Question: Actually I am having problem in displaying around 10-15 rows of Label & Button controls in view. Then I used UIScroll view to achieve this but that corrupt the appearance of design.

As you can see the generated output is different from the appearance in the Xcode while developing.
Please guid me what should be done to render proper design?
Thanks
Ashish
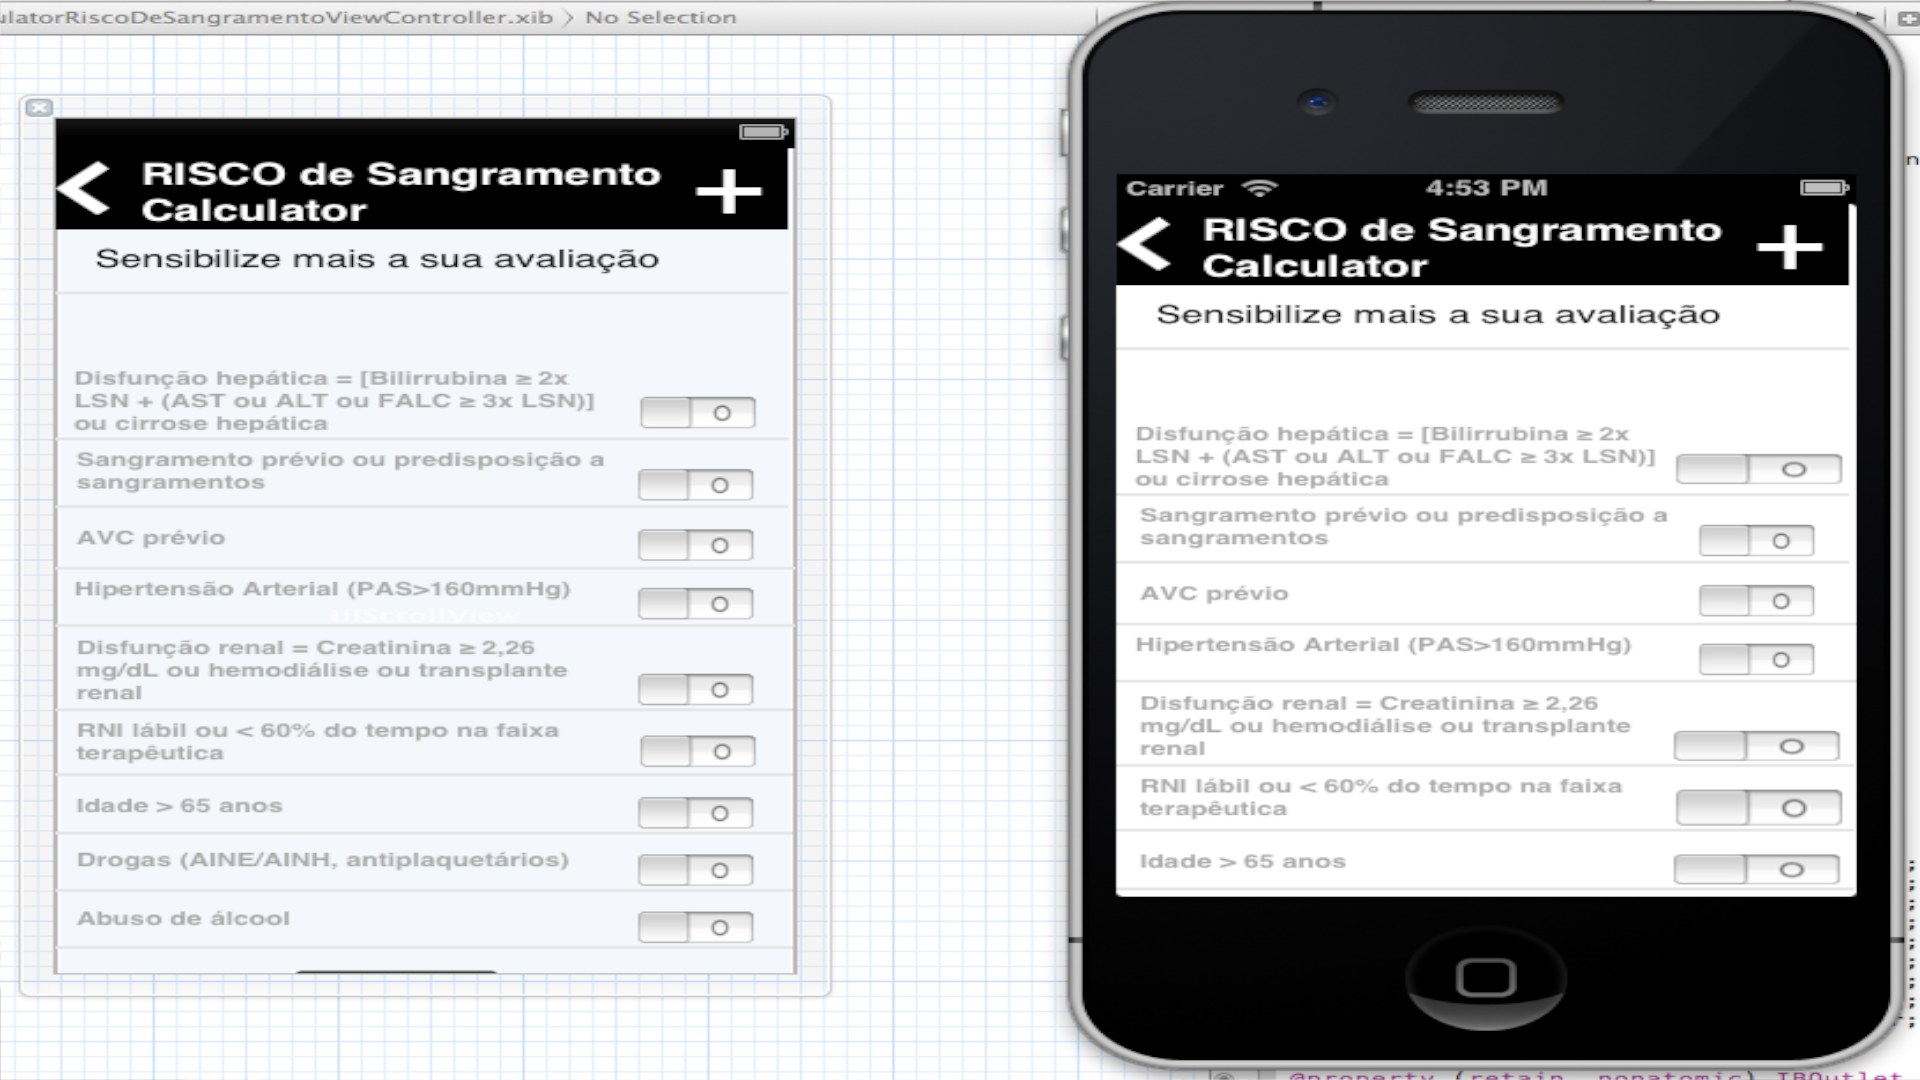
Answer: 1. You should use UITableView.
2. Create custom UITableViewCell.
3. Your each row will contain one UILabel and UIButton.
4. You can check.
See the attached image :